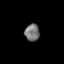
Tissue: lung
Cell type: Epithelial cells
Senescence score: 0.2176
Nuclear area (px): 246
Mean DAPI intensity: 117.76